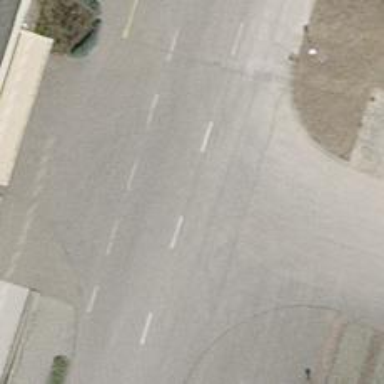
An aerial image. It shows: Road serving as parking aisle.